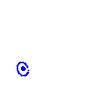
Particle: pion